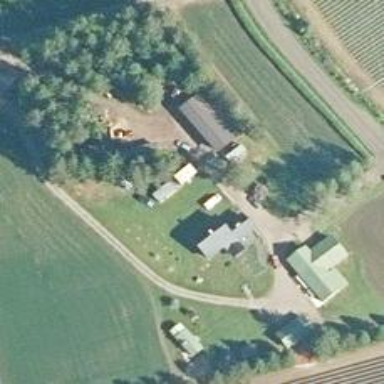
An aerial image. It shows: Farmyard area.